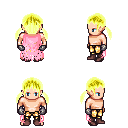
a pixel art fantasy rpg character, male body template, human, light skin, pink tattered cape, gold greaves, gold twin-tailed hairstyle, metal gloves, maroon shoes, four views (front, back, left, right), 2x2 character sprite sheet, small pixel art, hard edges, no anti-aliasing